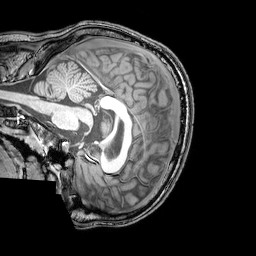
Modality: T1w
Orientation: sagittal
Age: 21
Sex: male
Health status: healthy
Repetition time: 0.081 s
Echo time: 0.037 s